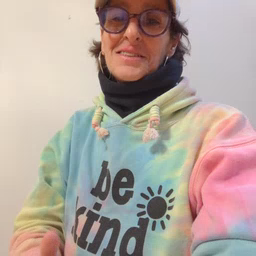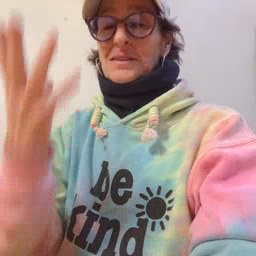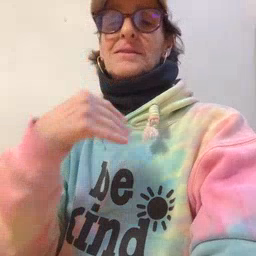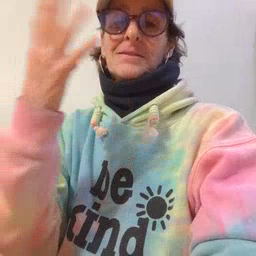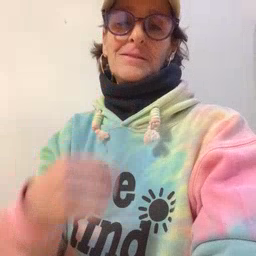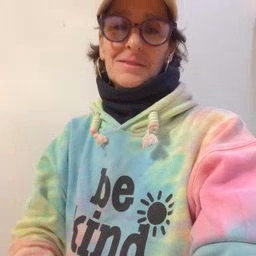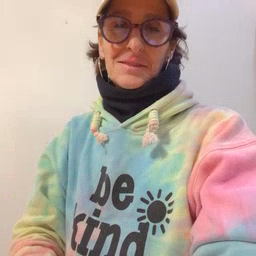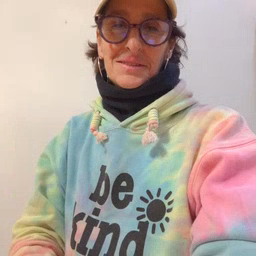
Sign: sleepy